Question: I'm trying to remove some specific context from this subtitle file, but when I try to do this it completely erases the file into the blank. Please help me. Thank you.

'''
x=open("text.txt",'rb')for sub in x:
sub=sub.strip()
if sub.startswith('0',0,28):
x.remove()
'''
//subtitle file
<URL>
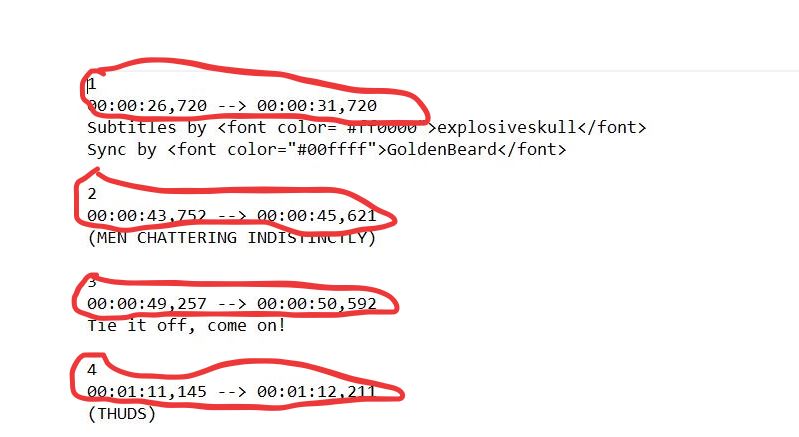
Answer: You can use regex to replace this.
The regex pattern: '[0-9]+
[0-9]{2}:[0-9]{2}:[0-9]{2},[0-9]+ --> [0-9]{2}:[0-9]{2}:[0-9]{2},[0-9]+
'
'''
import re
with open("text.txt") as file:
txt = re.sub(r"[0-9]+
[0-9]{2}:[0-9]{2}:[0-9]{2},[0-9]+ --> [0-9]{2}:[0-9]{2}:[0-9]{2},[0-9]+
", "", file.read())
print(txt)
'''
'''
1
00:00:26,720 --> 00:00:31,720
Subtitles by <font color="#ff0000">explosiveskull</font>
Sync by <font color="#00ffff">GoldenBeard</font>
2
00:00:43,752 --> 00:00:45,621
(MEN CHATTERING INDISTINCTLY)
'''
'''
Subtitles by <font color="#ff0000">explosiveskull</font>
Sync by <font color="#00ffff">GoldenBeard</font>
(MEN CHATTERING INDISTINCTLY)
'''